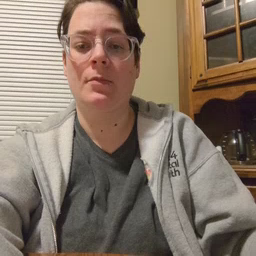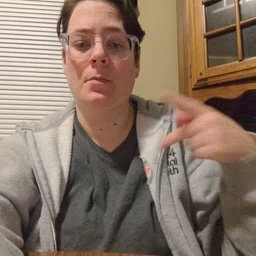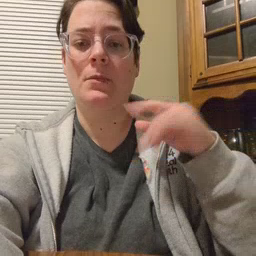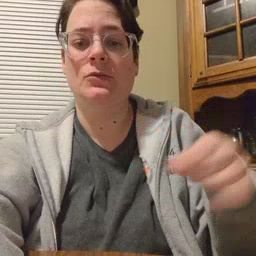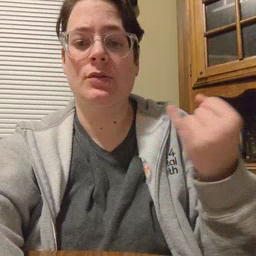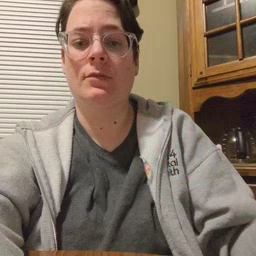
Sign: pajamas